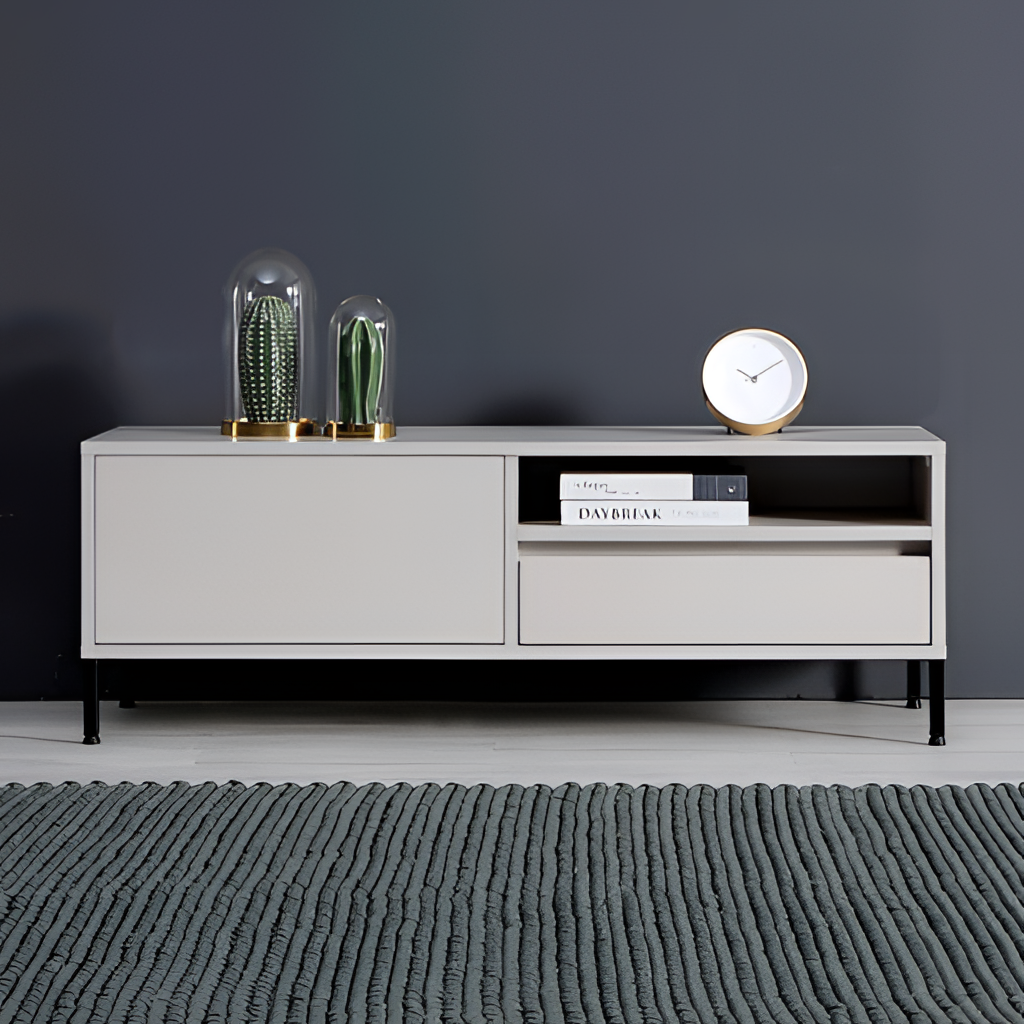
wood console, living room, modern, gray paint wallpaper, with solid pattern, gray wood flooring, with plank pattern